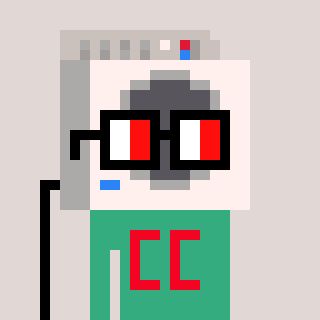
a pixel art character with square glasses with black frames and red eyes, a washing machine-shaped head and a teal-colored body on a warm background